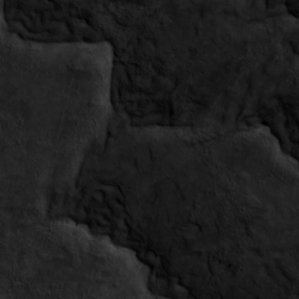
Label: non_frost